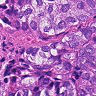
Metastatic tissue present: yes